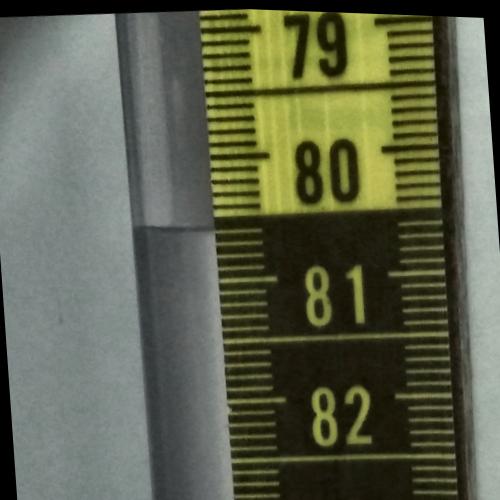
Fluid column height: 80.6 cm